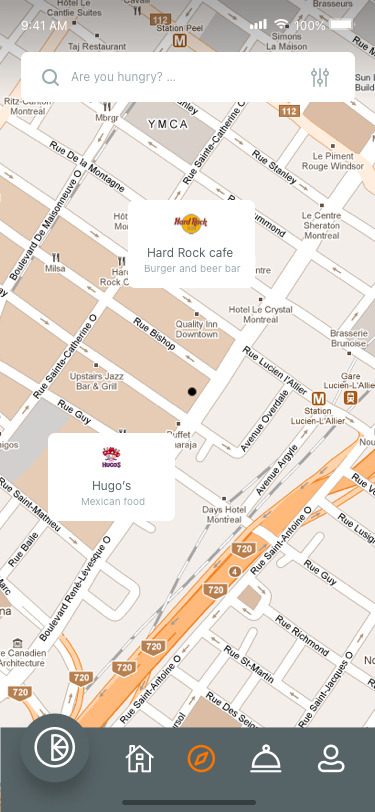
Text in this UI design:
Hard Rock cafe
Burger and beer bar
Hugo’s
Mexican food
Are you hungry? …
100%
9:41 AM